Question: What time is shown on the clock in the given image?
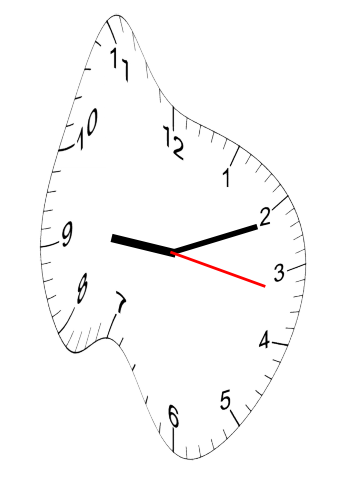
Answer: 09:11:17